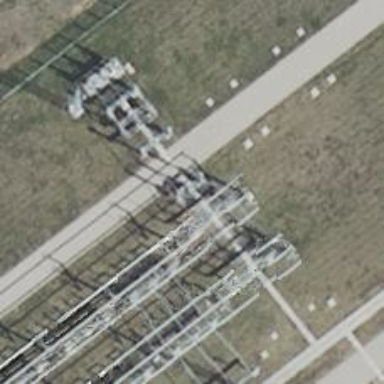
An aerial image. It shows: Power line with 3 cables. It is situated in bay.